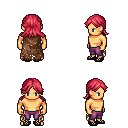
a pixel art fantasy rpg character, male body template, human, tanned skin, brown tattered cape, magenta pants, ruby red loose hair, ghillies, four views (front, back, left, right), 2x2 character sprite sheet, small pixel art, hard edges, no anti-aliasing